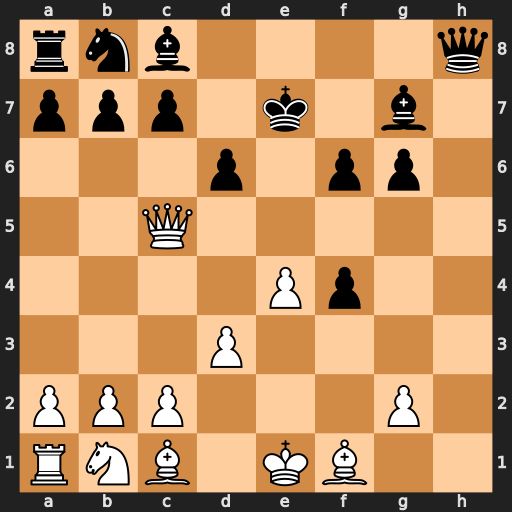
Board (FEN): rnb4q/ppp1k1b1/3p1pp1/2Q5/4Pp2/3P4/PPP3P1/RNB1KB2
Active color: w
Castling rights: Q
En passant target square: -
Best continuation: Qxc7+ Bd7 Bxf4